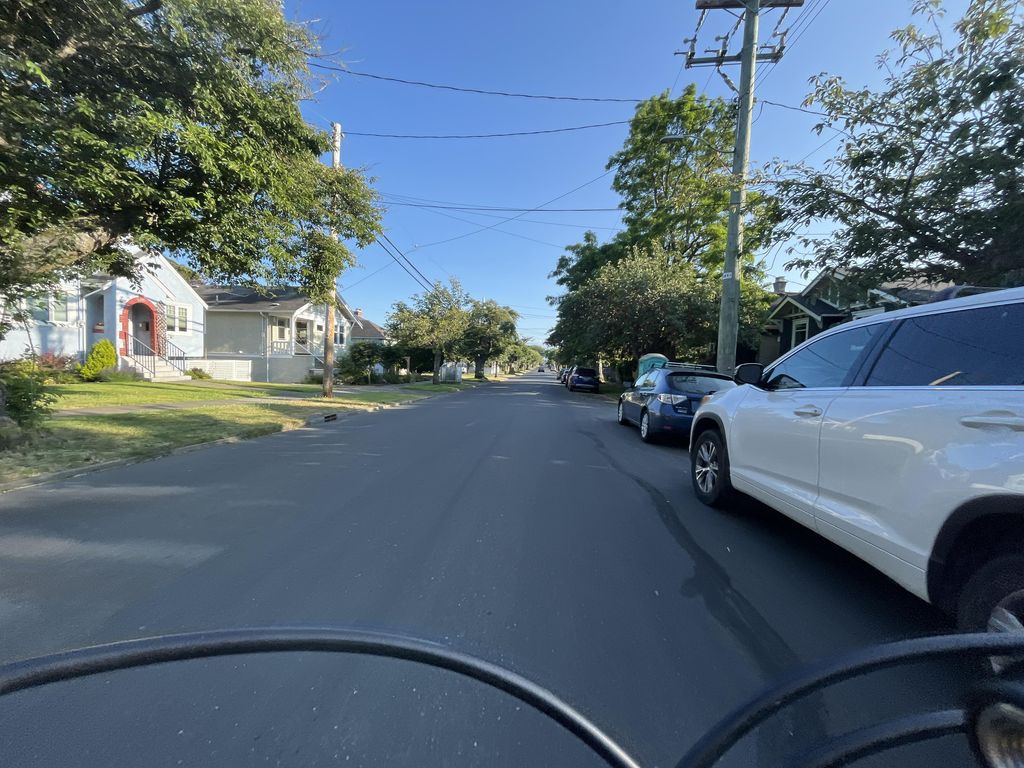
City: victoria